Field crop: maize
Growth stage: 2
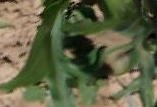
Species: maize